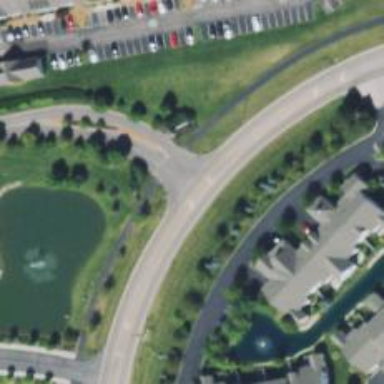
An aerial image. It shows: Tertiary road.